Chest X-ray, PA view. Patient: 44 years old, sex F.
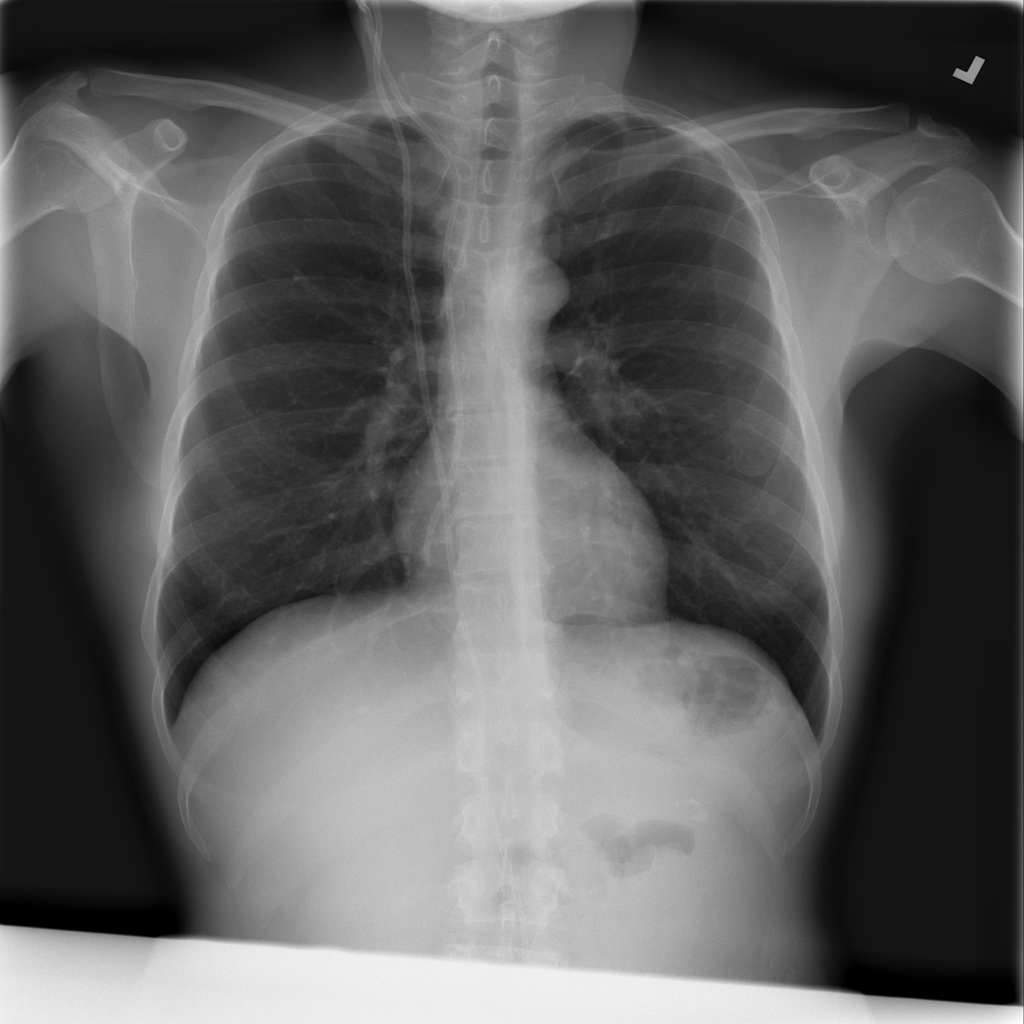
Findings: No Finding